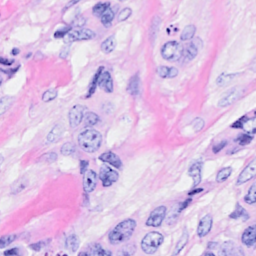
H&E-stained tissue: Breast